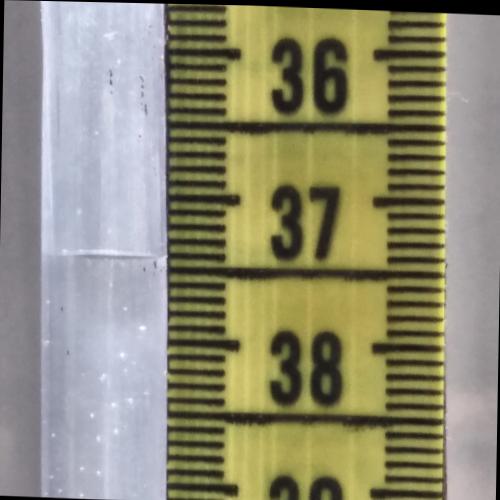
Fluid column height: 37.4 cm